Говорят, что в архиве Снеллиуса нашли рукопись с оптической схемой (см. рисунок).  От времени чернила выцвели, и на рисунке остались видны некоторые лучи из пучка параллельных лучей, падающих на идеальную тонкую линзу, и пучок лучей, выходящих из точки $A$, находящейся в фокальной плоскости линзы. Из текста рукописи следовало, что путем изменения наклона линзы относительно падающего пучка Снеллиус добился того, что луч $A B$, проходящий через край линзы, претерпел наибольшее возможное отклонение. Известно, что диаметр линзы равен двум дюймам (на схеме размер одной клетки равен $0.5$ дюйма).
Найдите построением по этим данным положения линзы и главной оптической оси. Линза называется идеальной, если любой пучок параллельных лучей после прохождения линзы собирается в ее фокальной плоскости.
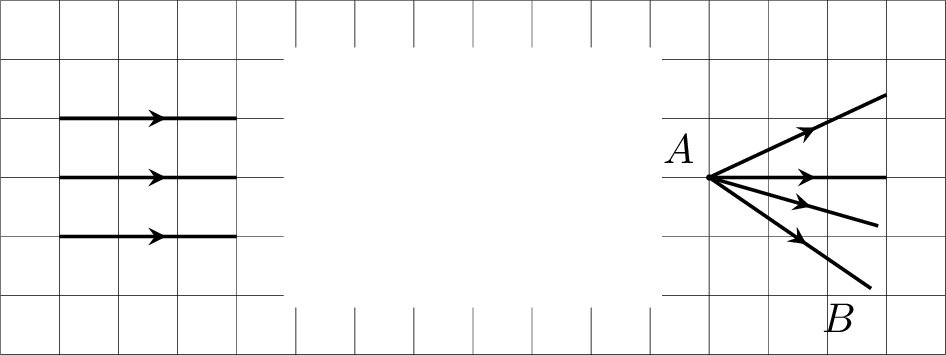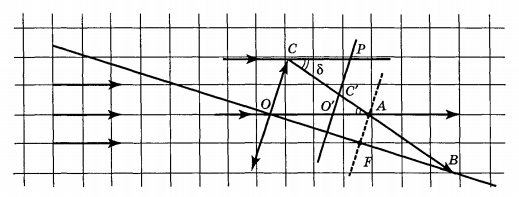
Решение: Пусть $\delta$ — угол наибольшего отклонения луча, прошедшего сквозь линзу, $A$ — точка фокальной плоскости, $O$ — оптический центр линзы, $O C$ — ее радиус (см. рисунок).  Рассмотрим треугольник $C A O$, высота которого равна фокусному расстоянию линзы. Угол $A$ при вершине этого треугольника примет максимальное значение, когда $C A=A O$. Заметим, что $\angle C A O=\delta$, как накрест лежащие углы. Выполним необходимые построения на схеме из архива. Из точки $A$ циркулем сделаем засечки на продолжении в сторону линзы луча $A B$ и луча, проходящего через точку $A$ параллельно падающему пучку. Пусть это будут точки $C^{\prime}$ и $O^{\prime}$; проведем через них прямую и отложим на этой прямой отрезок $O^{\prime} P$, равный радиусу линзы. Край линзы — это точка $C$, которая расположена на пересечении прямой $A B$ и прямой, параллельной $A O^{\prime}$ и проходящей через точку $P$. Сама линза параллельна прямой $C^{\prime} O^{\prime}$. Далее находим центр линзы $O$ и главную оптическую ось $O F$.
Темы:
T, Оптика, Геометрическая оптика, Тонкая линза, Архивы Снеллиуса, Построение, Всероссийские, Линзы